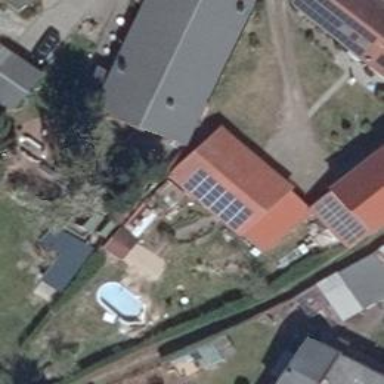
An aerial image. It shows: Solar photovoltaic panel generator producing electricity in small installation.